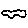
Label: cloud